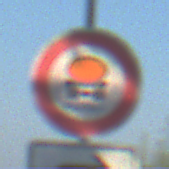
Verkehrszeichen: VerbotFahrzeugeWassergefaehrdenderLadung
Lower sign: RichtungsangabeDurchPfeile5
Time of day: MorningAfternoon
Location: Outdoor (RoadRail)
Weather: Clear
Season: NotSpecified
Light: Natural